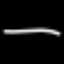
Label: line